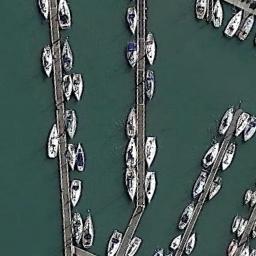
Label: harbor